Question: would you know why my picture link doesn't work when inside a container (the picture is the white triangle on the right side)? Note that it works fine when outside this block.
Thanks

CSS:
'''
.block {
position: relative;
display: block;
clear: both;
overflow: hidden;
box-sizing: border-box;
margin-right: auto;
margin-left: auto;
padding-right: 20px;
padding-left: 20px;
width: 100%;
}
.block img {
float: right;
margin-left: 40px;
}
'''
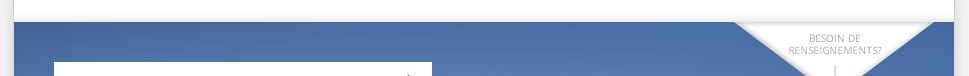
Answer: Adding this CSS should fix your issue:
'''
.arrow-circle{
position:relative;
z-index: 9999;
}
'''